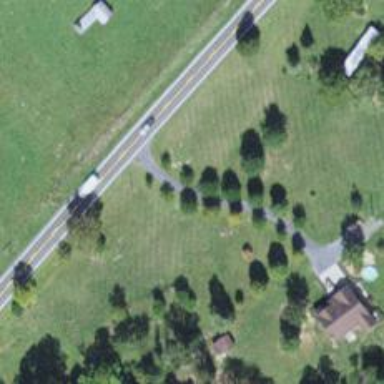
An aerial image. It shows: Driveway.